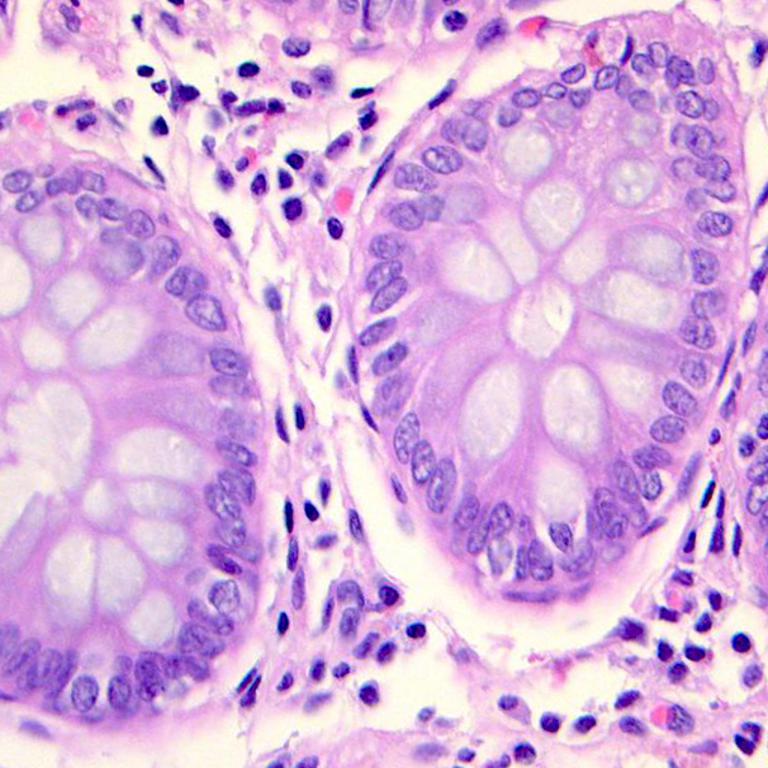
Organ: colon
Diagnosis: benign